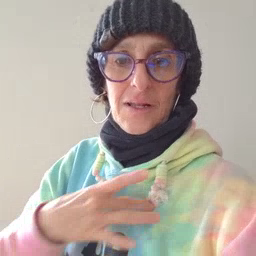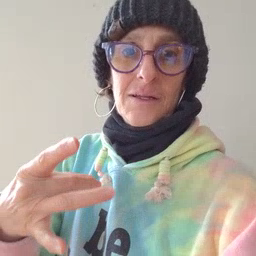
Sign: like